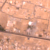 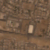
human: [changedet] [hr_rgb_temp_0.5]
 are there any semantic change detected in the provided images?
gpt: The area was urbanized.